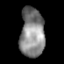
Tissue: prostate
Cell type: T cells
Senescence score: 0.3206
Nuclear area (px): 1169
Mean DAPI intensity: 134.746